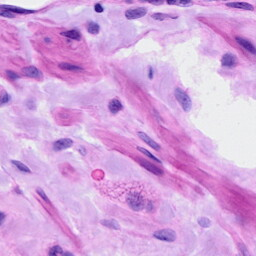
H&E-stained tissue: Ovarian